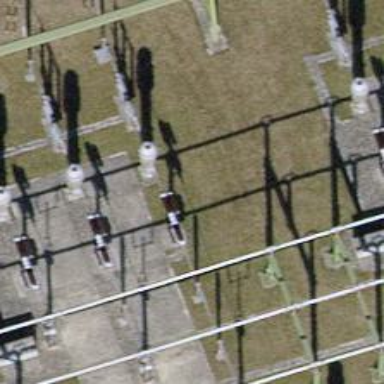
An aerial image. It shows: Bay where power lines run through.